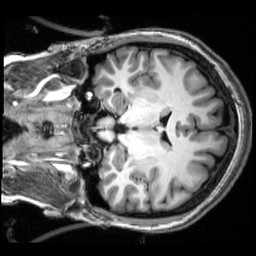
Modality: T1w
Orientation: coronal
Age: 25
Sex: female
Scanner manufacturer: siemens
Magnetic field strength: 3 T
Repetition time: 2.53 s
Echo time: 0.00339 s